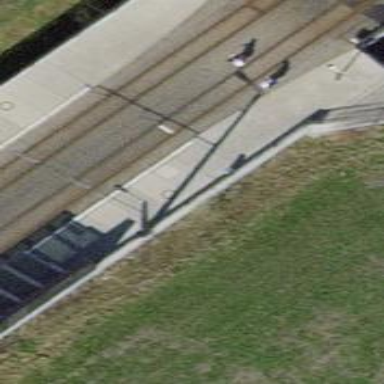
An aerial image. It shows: Tram stop for public transport.